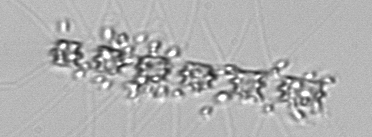
Label: Chaetoceros_didymus_TAG_external_flagellate